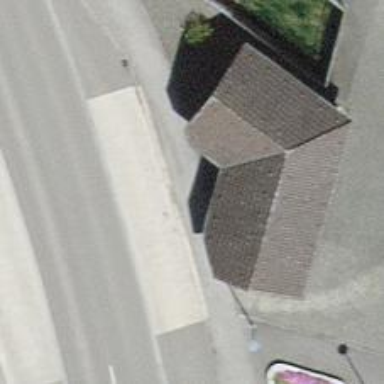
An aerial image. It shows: Bus stop with platform for public transport.